Question: I want to "wrap" the text like you wrap text around an image but is it possible to do this without an image?
The text on the right is the result I want.

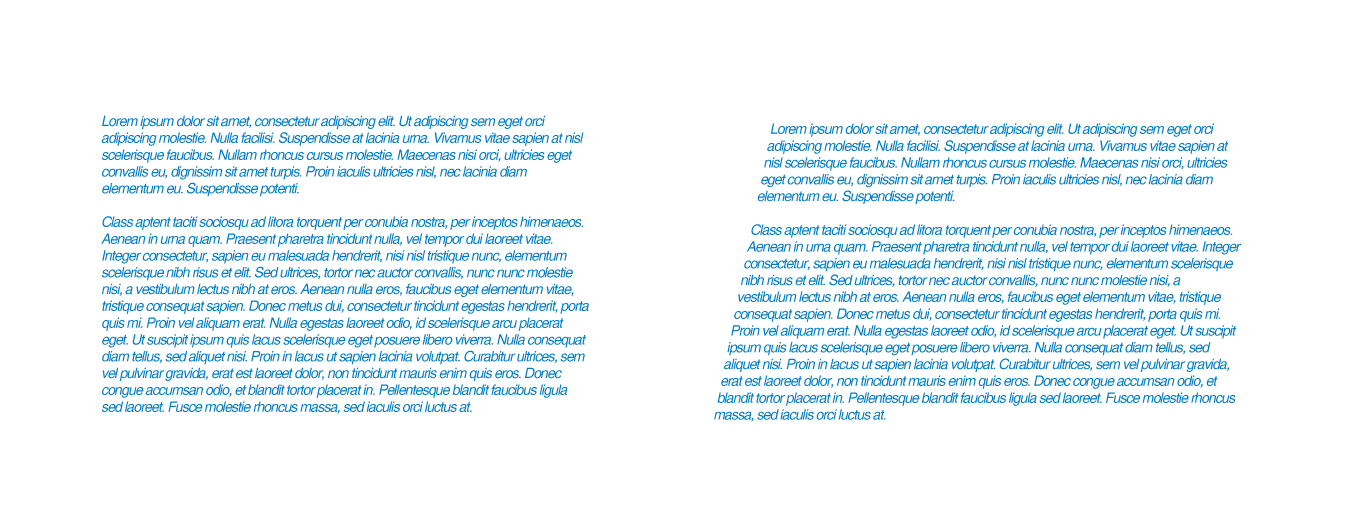
Answer: I manage to write my own little script. The idea came from jQSlickWrap with an element for each row.
Here it is: <URL>
It's not perfect yet but with some tweaking I think it will work just fine.
There is three versions in that fiddle. (just so you know)
If you make it better, please do share :)